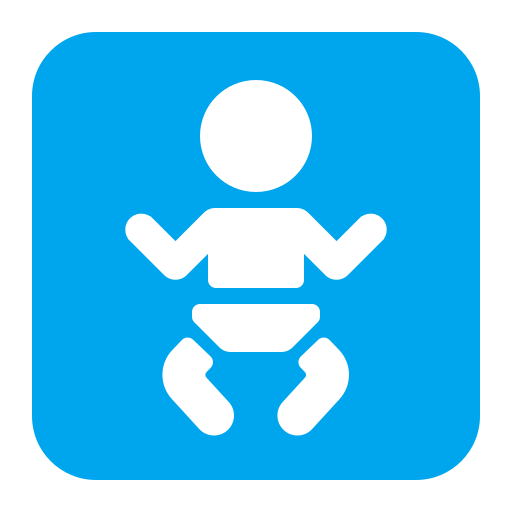
baby symbol flat